Question: '''
I am using Sherlock library for action tab bar. I have implemented custom action bar tab.
I want to hide package name from action bar.
I have marked by red color in posted screen shot
'''

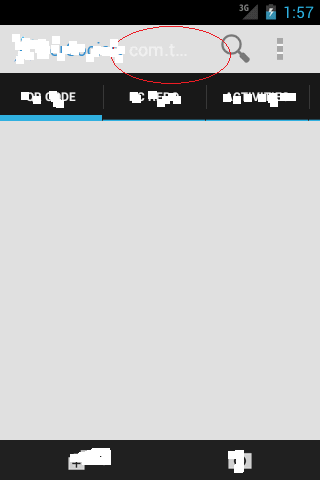
Answer: you mean 'setDisplayShowTitleEnabled(false)' ?